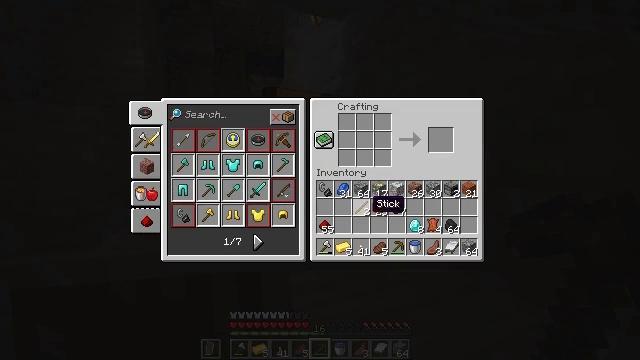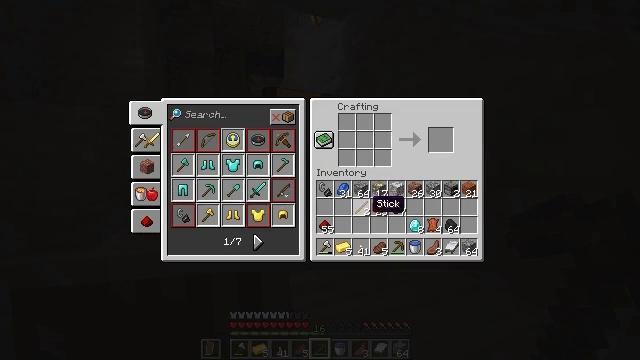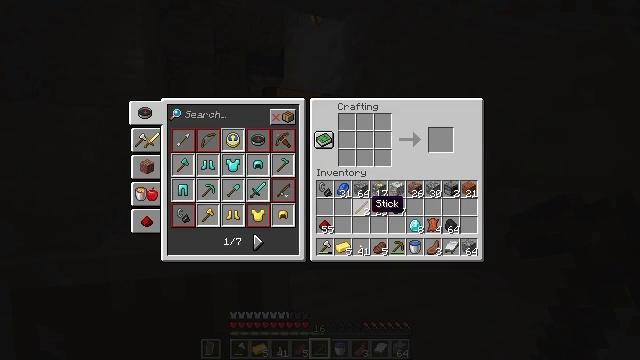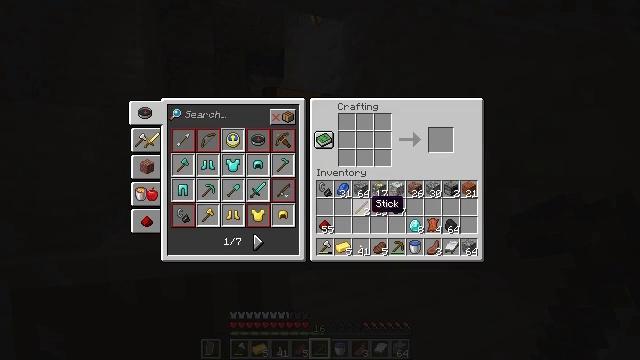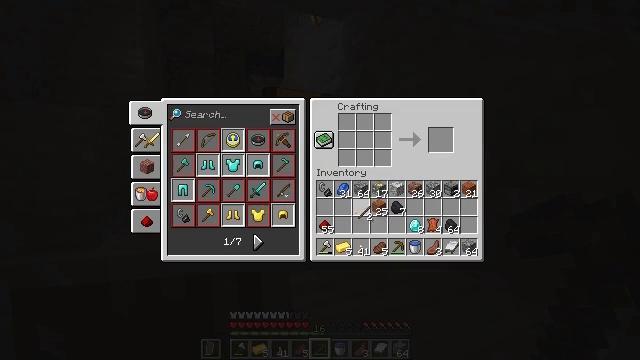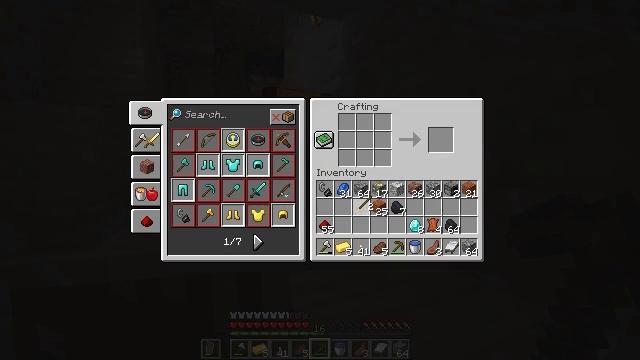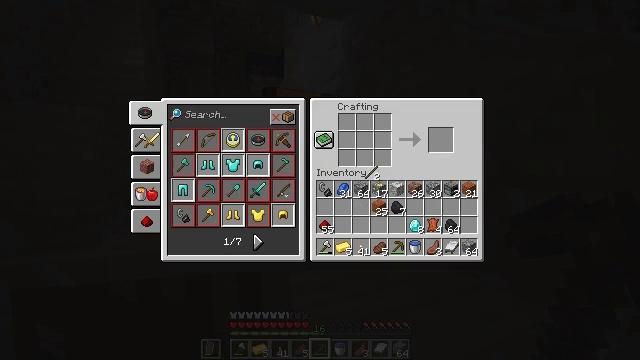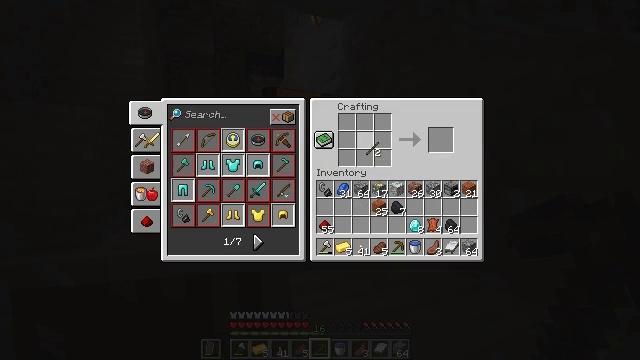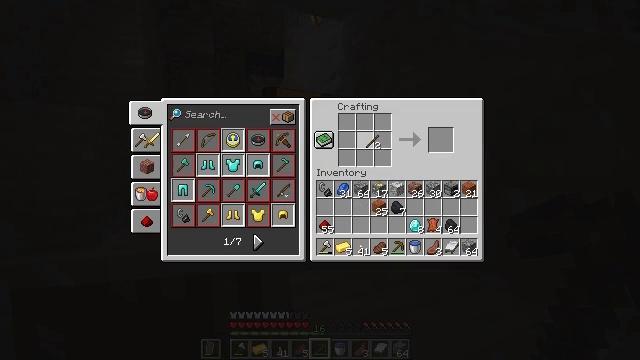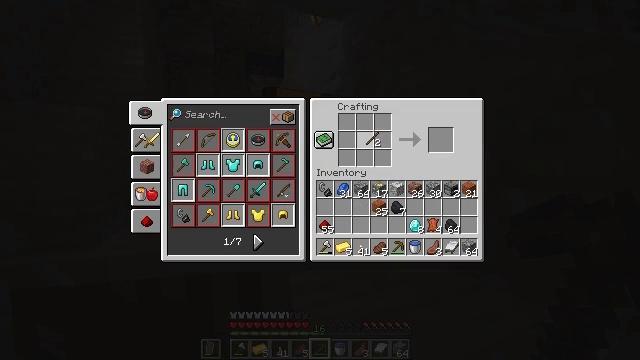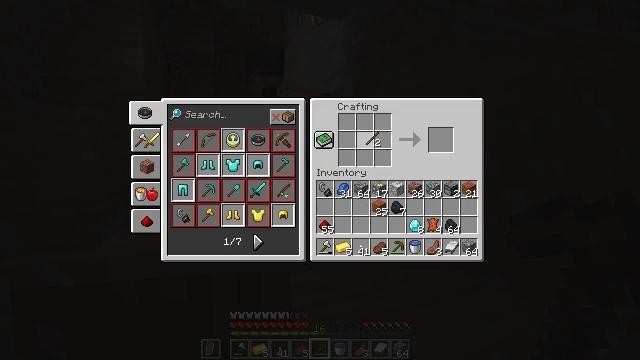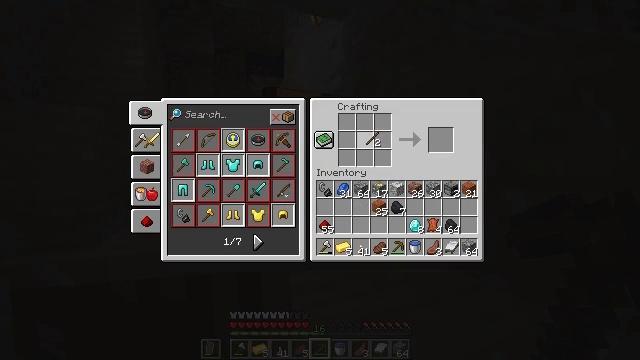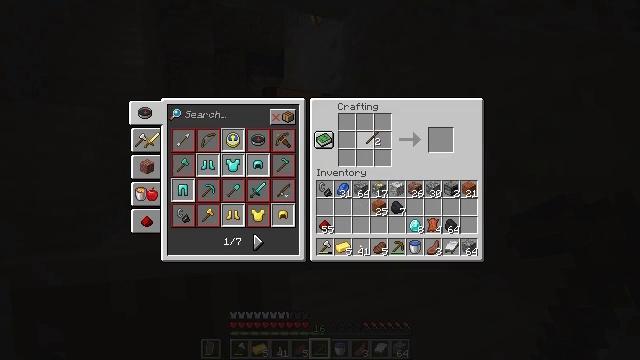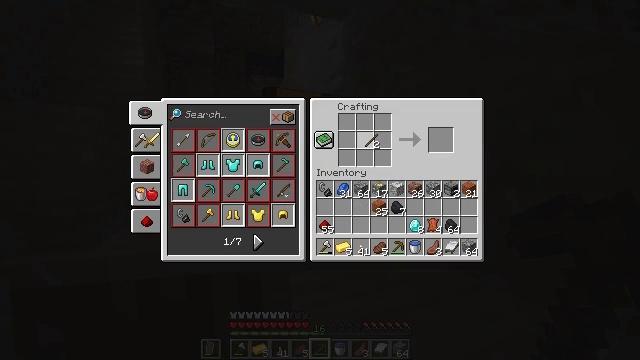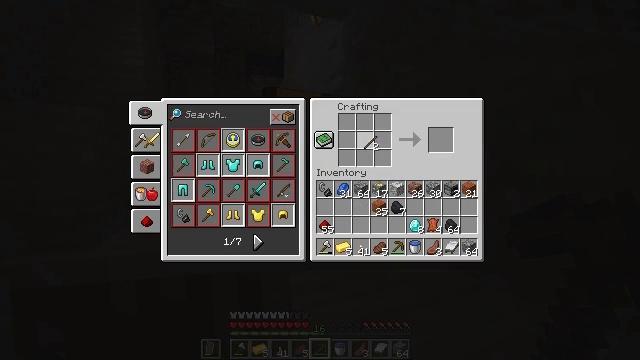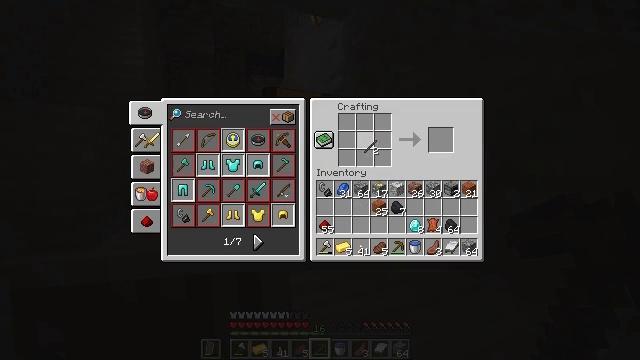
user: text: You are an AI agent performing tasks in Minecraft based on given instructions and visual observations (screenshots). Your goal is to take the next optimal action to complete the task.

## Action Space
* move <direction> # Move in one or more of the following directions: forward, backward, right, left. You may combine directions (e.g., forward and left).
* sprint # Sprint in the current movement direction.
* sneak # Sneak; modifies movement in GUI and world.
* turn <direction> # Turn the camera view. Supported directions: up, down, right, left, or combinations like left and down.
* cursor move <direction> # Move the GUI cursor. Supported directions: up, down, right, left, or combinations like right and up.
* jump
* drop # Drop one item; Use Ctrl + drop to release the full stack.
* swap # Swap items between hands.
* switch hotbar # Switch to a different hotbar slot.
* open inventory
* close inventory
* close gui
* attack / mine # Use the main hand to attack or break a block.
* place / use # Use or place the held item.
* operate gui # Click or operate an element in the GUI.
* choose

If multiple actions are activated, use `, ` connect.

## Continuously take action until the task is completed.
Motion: motion action
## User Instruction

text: Utilize the crafting table to create a golden pickaxe.
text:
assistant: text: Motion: no_op
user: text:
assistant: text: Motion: no_op
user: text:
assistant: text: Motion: no_op
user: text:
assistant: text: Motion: operate gui
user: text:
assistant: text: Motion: cursor move up, operate gui
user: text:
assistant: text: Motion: cursor move up
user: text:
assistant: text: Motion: cursor move up
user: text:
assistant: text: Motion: cursor move up
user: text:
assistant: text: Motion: no_op
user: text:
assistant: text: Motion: no_op
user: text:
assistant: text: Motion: no_op
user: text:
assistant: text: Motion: no_op
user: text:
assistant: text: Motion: choose
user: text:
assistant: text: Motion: choose
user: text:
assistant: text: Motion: choose
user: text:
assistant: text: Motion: choose
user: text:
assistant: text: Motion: choose
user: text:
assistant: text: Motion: choose
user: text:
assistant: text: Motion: choose
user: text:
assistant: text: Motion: cursor move down
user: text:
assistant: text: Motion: cursor move down
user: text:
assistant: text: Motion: no_op
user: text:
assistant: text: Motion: cursor move down
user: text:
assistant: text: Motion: cursor move down
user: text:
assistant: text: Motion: no_op
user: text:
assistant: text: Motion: no_op
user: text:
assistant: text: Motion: cursor move down
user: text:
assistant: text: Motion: no_op
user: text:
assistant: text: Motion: cursor move down
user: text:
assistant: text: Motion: no_op